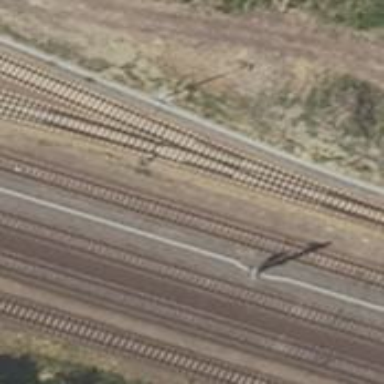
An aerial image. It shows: Railway switch.